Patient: sex M, age 73
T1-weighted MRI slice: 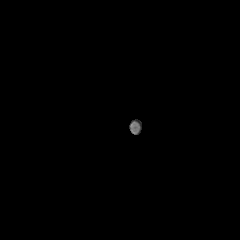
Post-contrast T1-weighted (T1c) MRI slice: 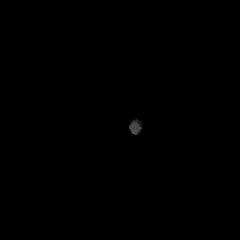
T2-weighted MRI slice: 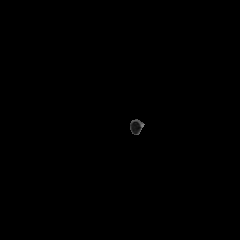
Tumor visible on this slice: no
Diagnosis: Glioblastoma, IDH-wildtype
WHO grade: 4